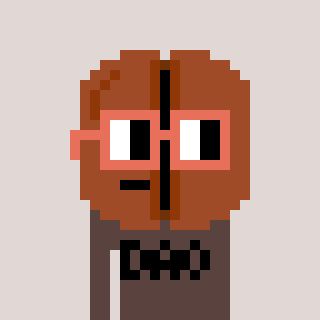
a pixel art character with square orange glasses, a coffeebean-shaped head and a darkbrown-colored body on a warm background